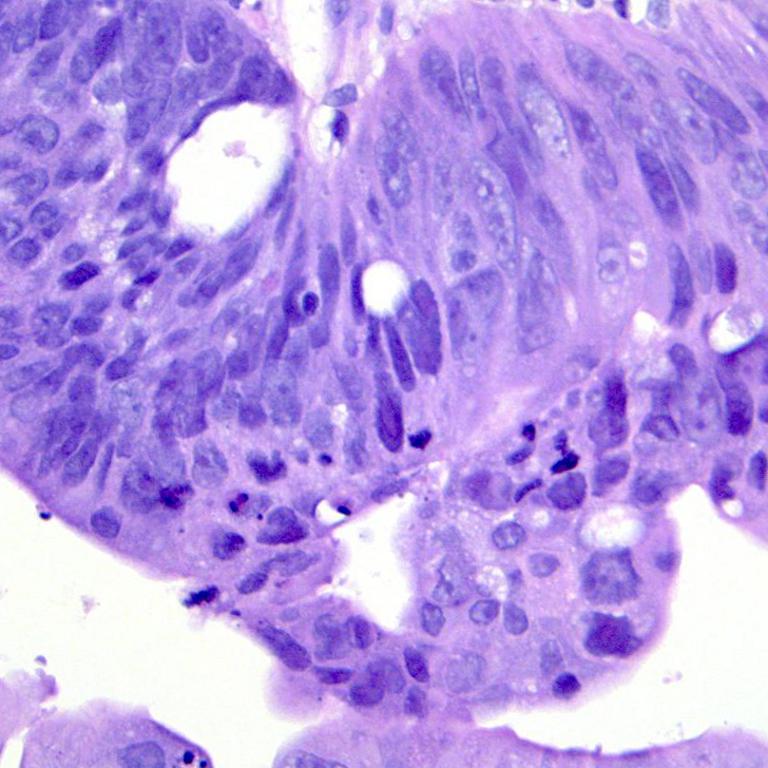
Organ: colon
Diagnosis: adenocarcinomas